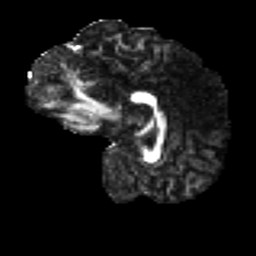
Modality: FA
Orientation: sagittal
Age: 34
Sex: male
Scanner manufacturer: ge
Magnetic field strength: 3 T
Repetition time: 7.8 s
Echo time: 0.0606 s